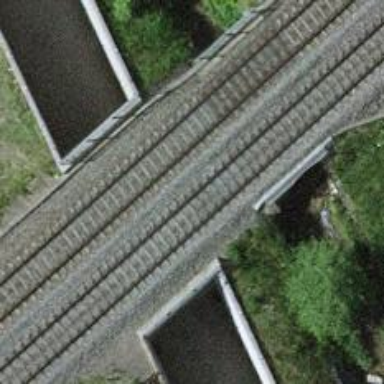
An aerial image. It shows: Single-track railway bridge with contact lines for electrification.